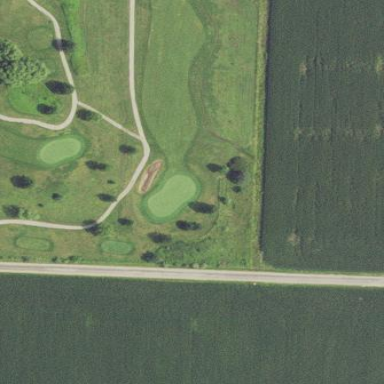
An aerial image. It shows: Rough area in golf course.